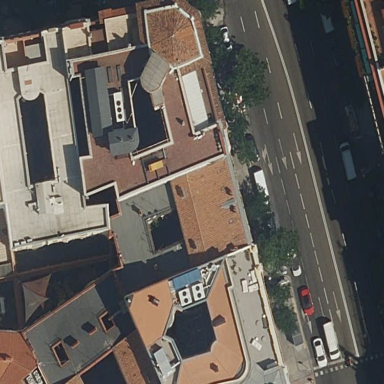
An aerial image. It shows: Hotel building.